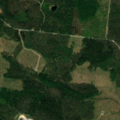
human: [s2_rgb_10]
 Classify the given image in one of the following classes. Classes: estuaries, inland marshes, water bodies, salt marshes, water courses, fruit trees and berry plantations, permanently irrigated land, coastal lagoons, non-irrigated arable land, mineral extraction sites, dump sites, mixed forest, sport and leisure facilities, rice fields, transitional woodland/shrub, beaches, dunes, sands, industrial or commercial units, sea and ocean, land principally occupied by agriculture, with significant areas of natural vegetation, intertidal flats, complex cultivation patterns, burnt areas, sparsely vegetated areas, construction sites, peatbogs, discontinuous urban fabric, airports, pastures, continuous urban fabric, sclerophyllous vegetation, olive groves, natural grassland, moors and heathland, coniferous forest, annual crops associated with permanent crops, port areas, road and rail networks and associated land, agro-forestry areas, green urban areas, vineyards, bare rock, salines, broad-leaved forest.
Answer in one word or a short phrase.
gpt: coniferous forest, mixed forest, transitional woodland/shrub